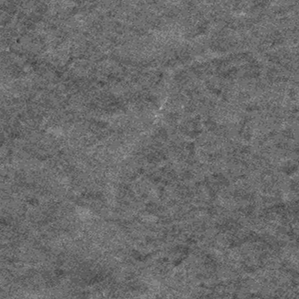
Label: frost